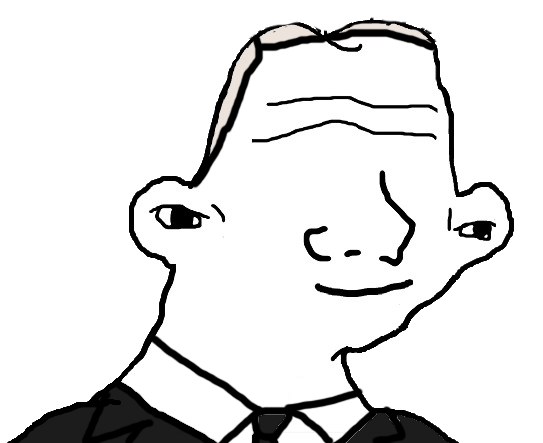
Label: 5_Brainlet